Question: On my form I have a label, a multi-line text box and some buttons. I wish to have the buttons snapped to the bottom of the activity and the multi-line text box fill the remaining space.
The only way I can get the buttons to snap to the bottom is using android:layout_alignParentBottom on the container which means the main layout has to be Relative.
However, the only way I can get the multi-line text box to fill the space is if the container is a linearlayout and use 0dp/weight=1.
The include at the bottom is simply a horizontal linearlayout with buttons.
Is there a way to do this? As below I've tried using Table Rows, etc too. Screenshot below of how it looks now.

'''
<?xml version="1.0" encoding="utf-8"?>
<RelativeLayout xmlns:android="http://schemas.android.com/apk/res/android"
style="@style/fragmentBackdropPlain"
android:layout_width="match_parent"
android:layout_height="match_parent"
android:orientation="vertical" >
<LinearLayout
android:id="@+id/linearLayout1"
android:layout_width="match_parent"
android:layout_height="wrap_content"
android:orientation="vertical" >
<TextView
android:layout_width="wrap_content"
android:layout_height="wrap_content"
android:layout_marginTop="@dimen/buttonText"
android:text="@string/subtopic_content_name"
android:textAppearance="?android:attr/textAppearanceMedium" />
<TableRow android:id="@+id/tableRow1" android:layout_width="match_parent" android:layout_height="wrap_content"></TableRow>
<EditText
android:id="@+id/editSubTopicContent"
android:layout_width="match_parent"
android:layout_height="fill_parent"
android:hint="@string/subtopic_content_hint"
android:inputType="textMultiLine" >
<requestFocus />
</EditText>
</LinearLayout>
<LinearLayout
android:layout_width="match_parent"
android:layout_height="wrap_content"
android:layout_alignParentBottom="true"
android:orientation="vertical" >
<include layout="@layout/include_edit_buttons" />
</LinearLayout>
</RelativeLayout>
'''
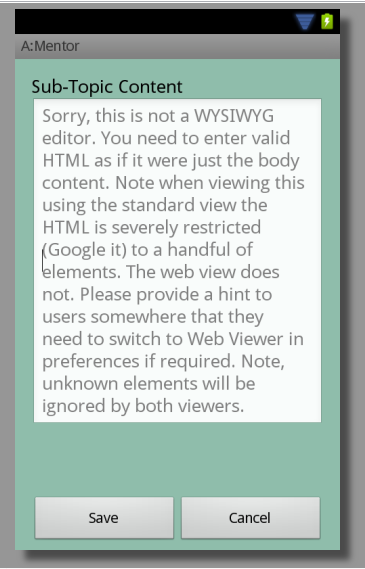
Answer: I think this should work:
'''
<?xml version="1.0" encoding="utf-8"?>
<RelativeLayout xmlns:android="http://schemas.android.com/apk/res/android"
style="@style/fragmentBackdropPlain"
android:layout_width="match_parent"
android:layout_height="match_parent"
android:orientation="vertical" >
<LinearLayout
android:layout_width="match_parent"
android:layout_height="wrap_content"
android:layout_alignParentBottom="true"
android:orientation="vertical"
android:id="@+id/buttons">
<include layout="@layout/include_edit_buttons" />
</LinearLayout>
<LinearLayout
android:id="@+id/linearLayout1"
android:layout_width="match_parent"
android:layout_height="fill_parent"
android:orientation="vertical"
android:layout_above="@+id/buttons">
<TextView
android:layout_width="wrap_content"
android:layout_height="wrap_content"
android:layout_marginTop="@dimen/buttonText"
android:text="@string/subtopic_content_name"
android:textAppearance="?android:attr/textAppearanceMedium" />
<TableRow android:id="@+id/tableRow1" android:layout_width="match_parent" android:layout_height="wrap_content"></TableRow>
<EditText
android:id="@+id/editSubTopicContent"
android:layout_width="match_parent"
android:layout_height="fill_parent"
android:hint="@string/subtopic_content_hint"
android:inputType="textMultiLine" >
<requestFocus />
</EditText>
</LinearLayout>
'''
Explanation:
The difference is that now he first creates the Buttons. After creating the buttons, you can use 'fill_parent' for the height of the other layout (linearLayout1) and he will use the space that is left. If you write it the other way round, he first inflates the linearLayout1. Since the layout is still empty, 'fill_parent' will take the whole place. And then there is no place left for the Buttons.